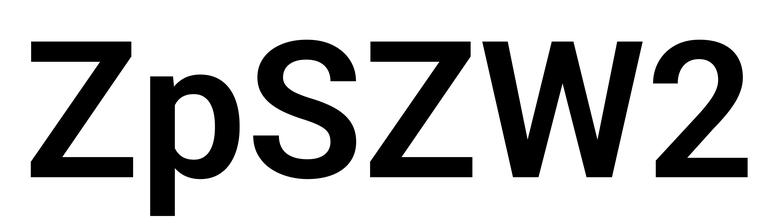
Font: Roboto_SemiBold